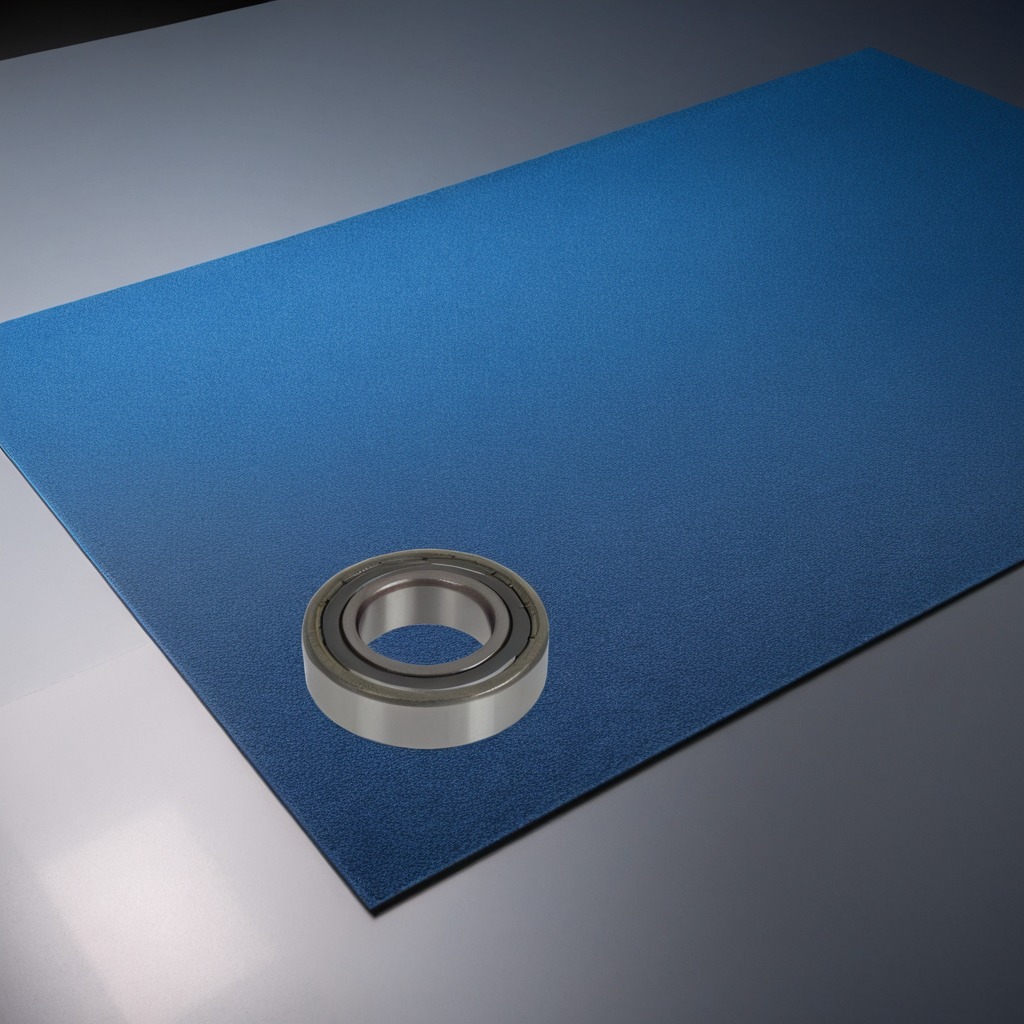
A metal ball bearing lies on the granite tabletop.